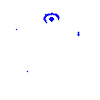
Particle: kaon